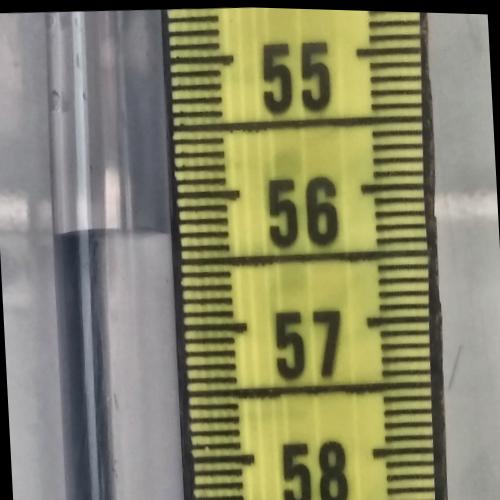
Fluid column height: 56.3 cm